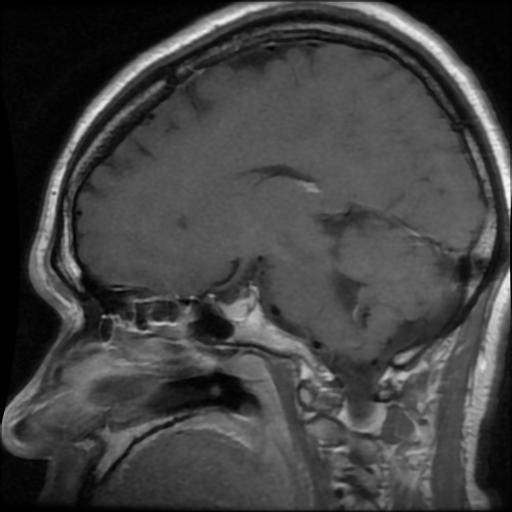
Label: pituitary